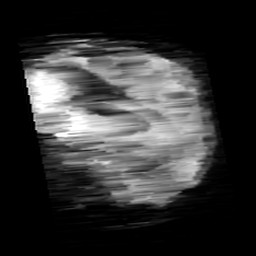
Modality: minIP
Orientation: sagittal
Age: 10
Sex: male
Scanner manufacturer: siemens
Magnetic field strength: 3 T
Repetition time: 0.027 s
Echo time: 0.02 s